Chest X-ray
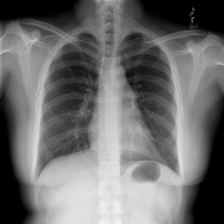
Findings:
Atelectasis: negative
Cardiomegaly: negative
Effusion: negative
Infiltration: negative
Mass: negative
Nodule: negative
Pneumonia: negative
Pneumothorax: negative
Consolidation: negative
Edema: negative
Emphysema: negative
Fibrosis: negative
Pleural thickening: negative
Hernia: negative